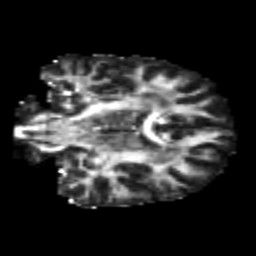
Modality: FA
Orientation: coronal
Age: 23
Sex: male
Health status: healthy
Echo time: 0.074 s